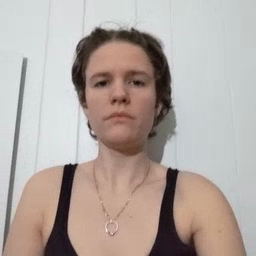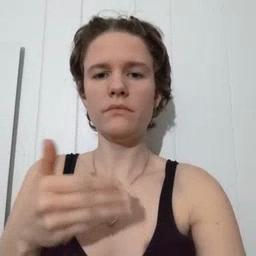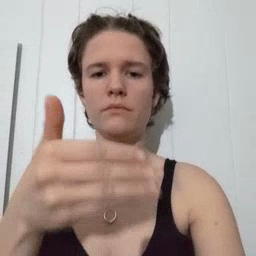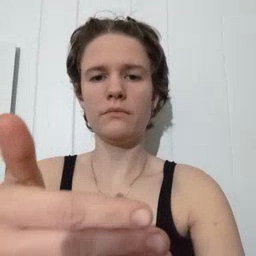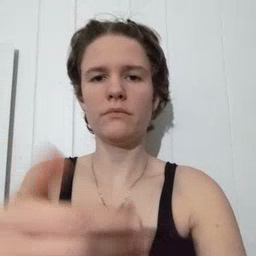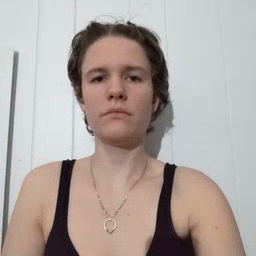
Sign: after